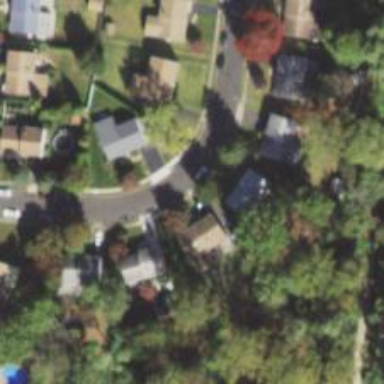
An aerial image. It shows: Driveway.